Interaction volume radius: 10 \u00c5
Interaction volume height: 25 \u00c5
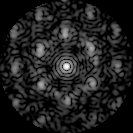
Disorder parameter: 0.6107